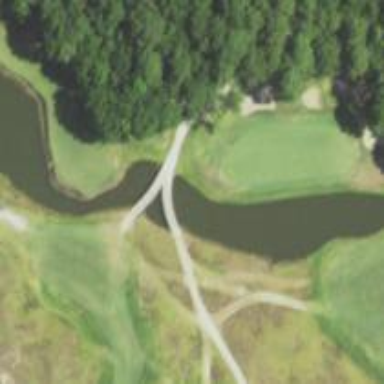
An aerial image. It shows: Path for both road and golf.